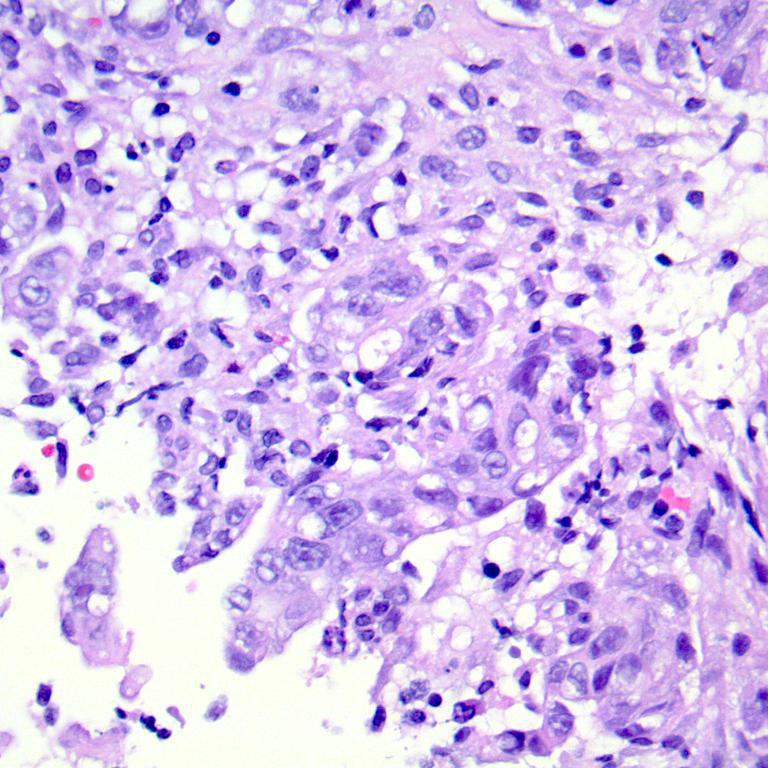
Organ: colon
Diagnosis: adenocarcinomas